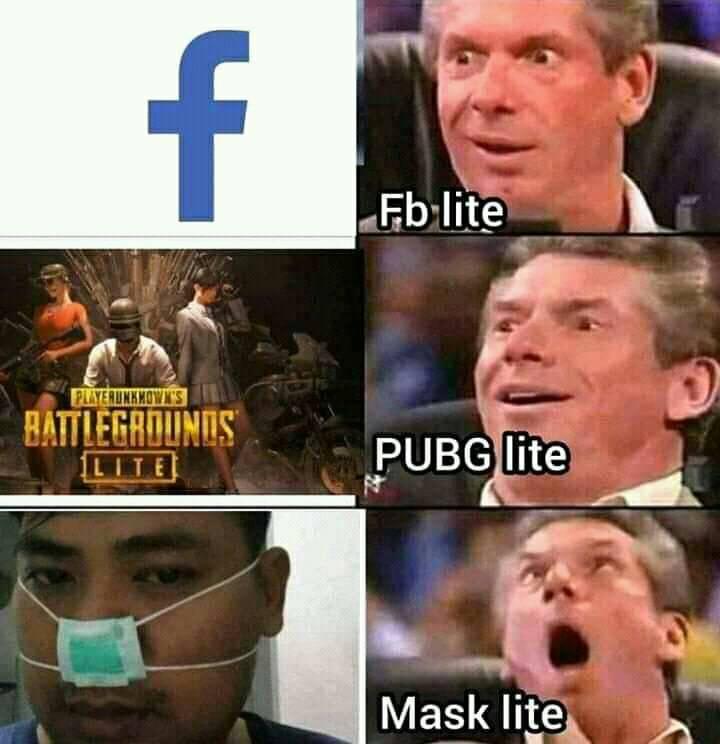
Caption: Fb lite       BATTLEGROUNDS LITE     PUBG lite     Mask lite
Label: non-hate